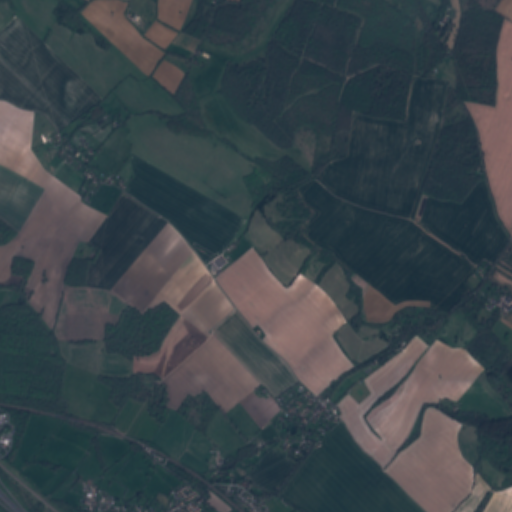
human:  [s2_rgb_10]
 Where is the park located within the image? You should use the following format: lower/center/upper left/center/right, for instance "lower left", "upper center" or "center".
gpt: The park is located in the lower of the image.
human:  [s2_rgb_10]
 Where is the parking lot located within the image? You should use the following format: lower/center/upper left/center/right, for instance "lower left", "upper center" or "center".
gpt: The parking lot is located in the lower left of the image.
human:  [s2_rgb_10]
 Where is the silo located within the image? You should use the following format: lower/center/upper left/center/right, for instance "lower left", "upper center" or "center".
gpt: The silo is located in the lower left of the image.
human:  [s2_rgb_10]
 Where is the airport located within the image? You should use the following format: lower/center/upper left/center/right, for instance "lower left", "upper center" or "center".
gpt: There is no airport in the image.